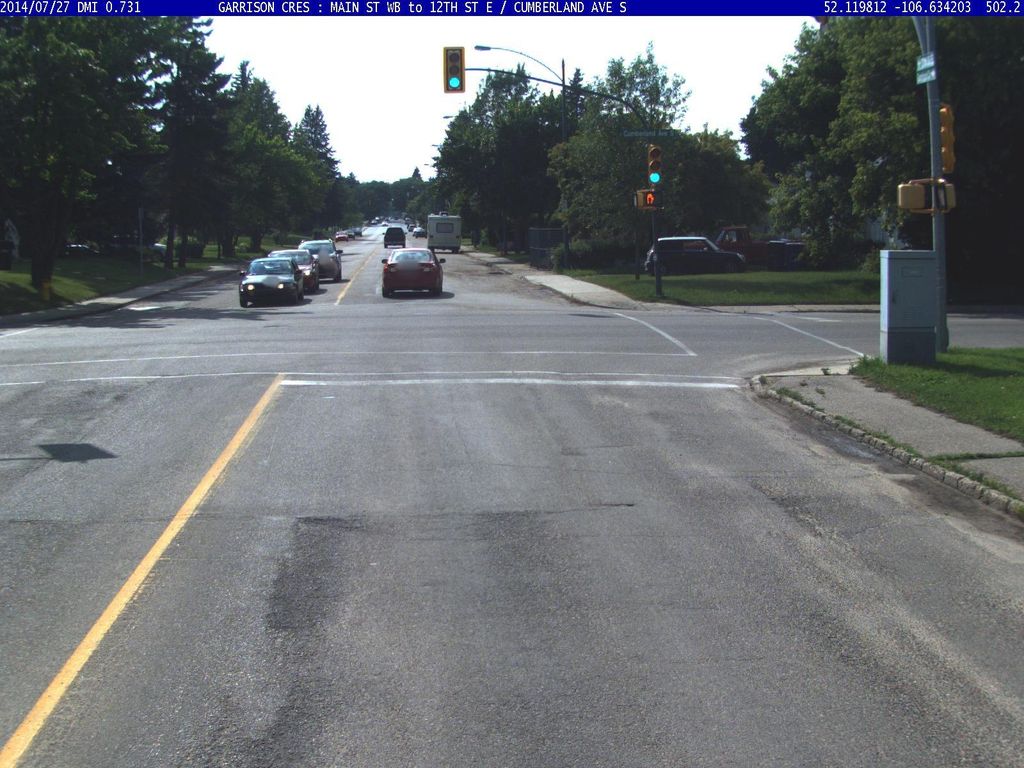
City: saskatoon